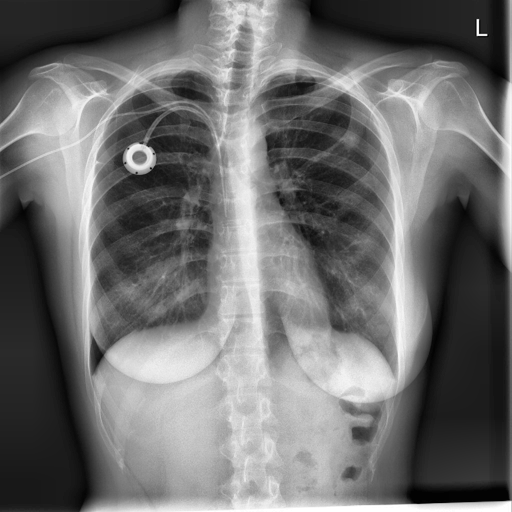
Finding: NORMAL